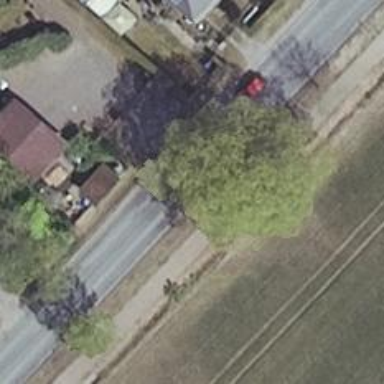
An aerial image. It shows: Footway.